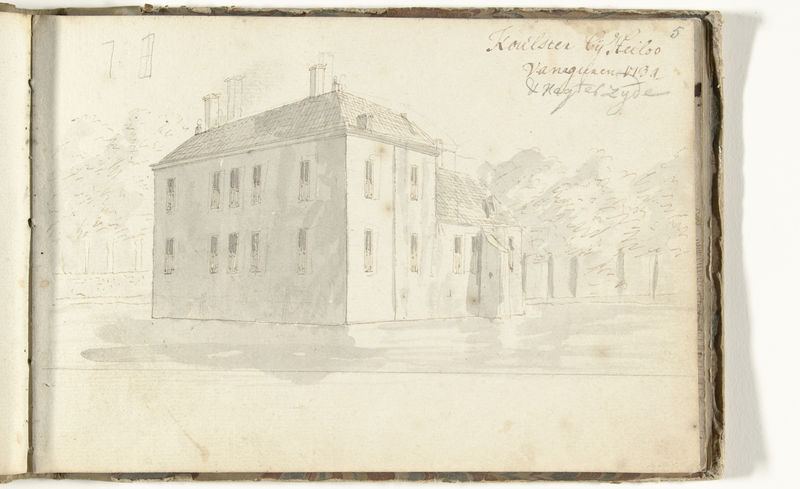
Titel: Huis Ter Coulster te Heiloo gezien vanaf de achterzijde
Künstler: Abraham Meyling
Standort: Amsterdam
Institution: Rijksmuseum
Schlagwörter: maison, gravure, architecture, dessin, aquarelle, immeuble, manoir